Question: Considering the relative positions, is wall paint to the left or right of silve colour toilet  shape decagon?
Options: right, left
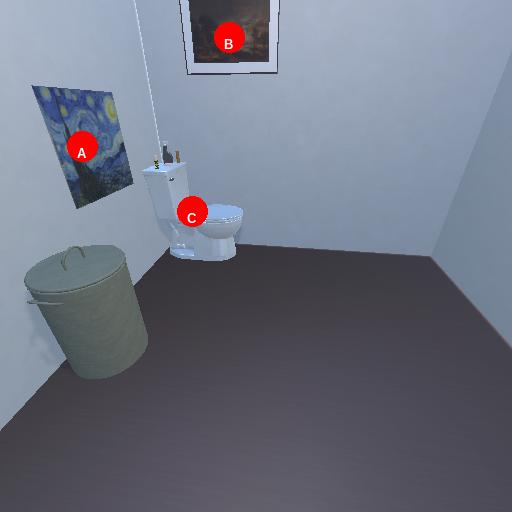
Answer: right